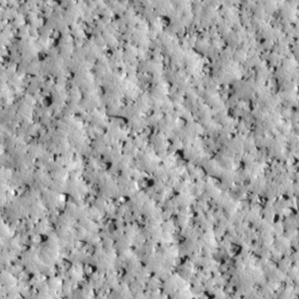
Label: non_frost